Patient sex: F
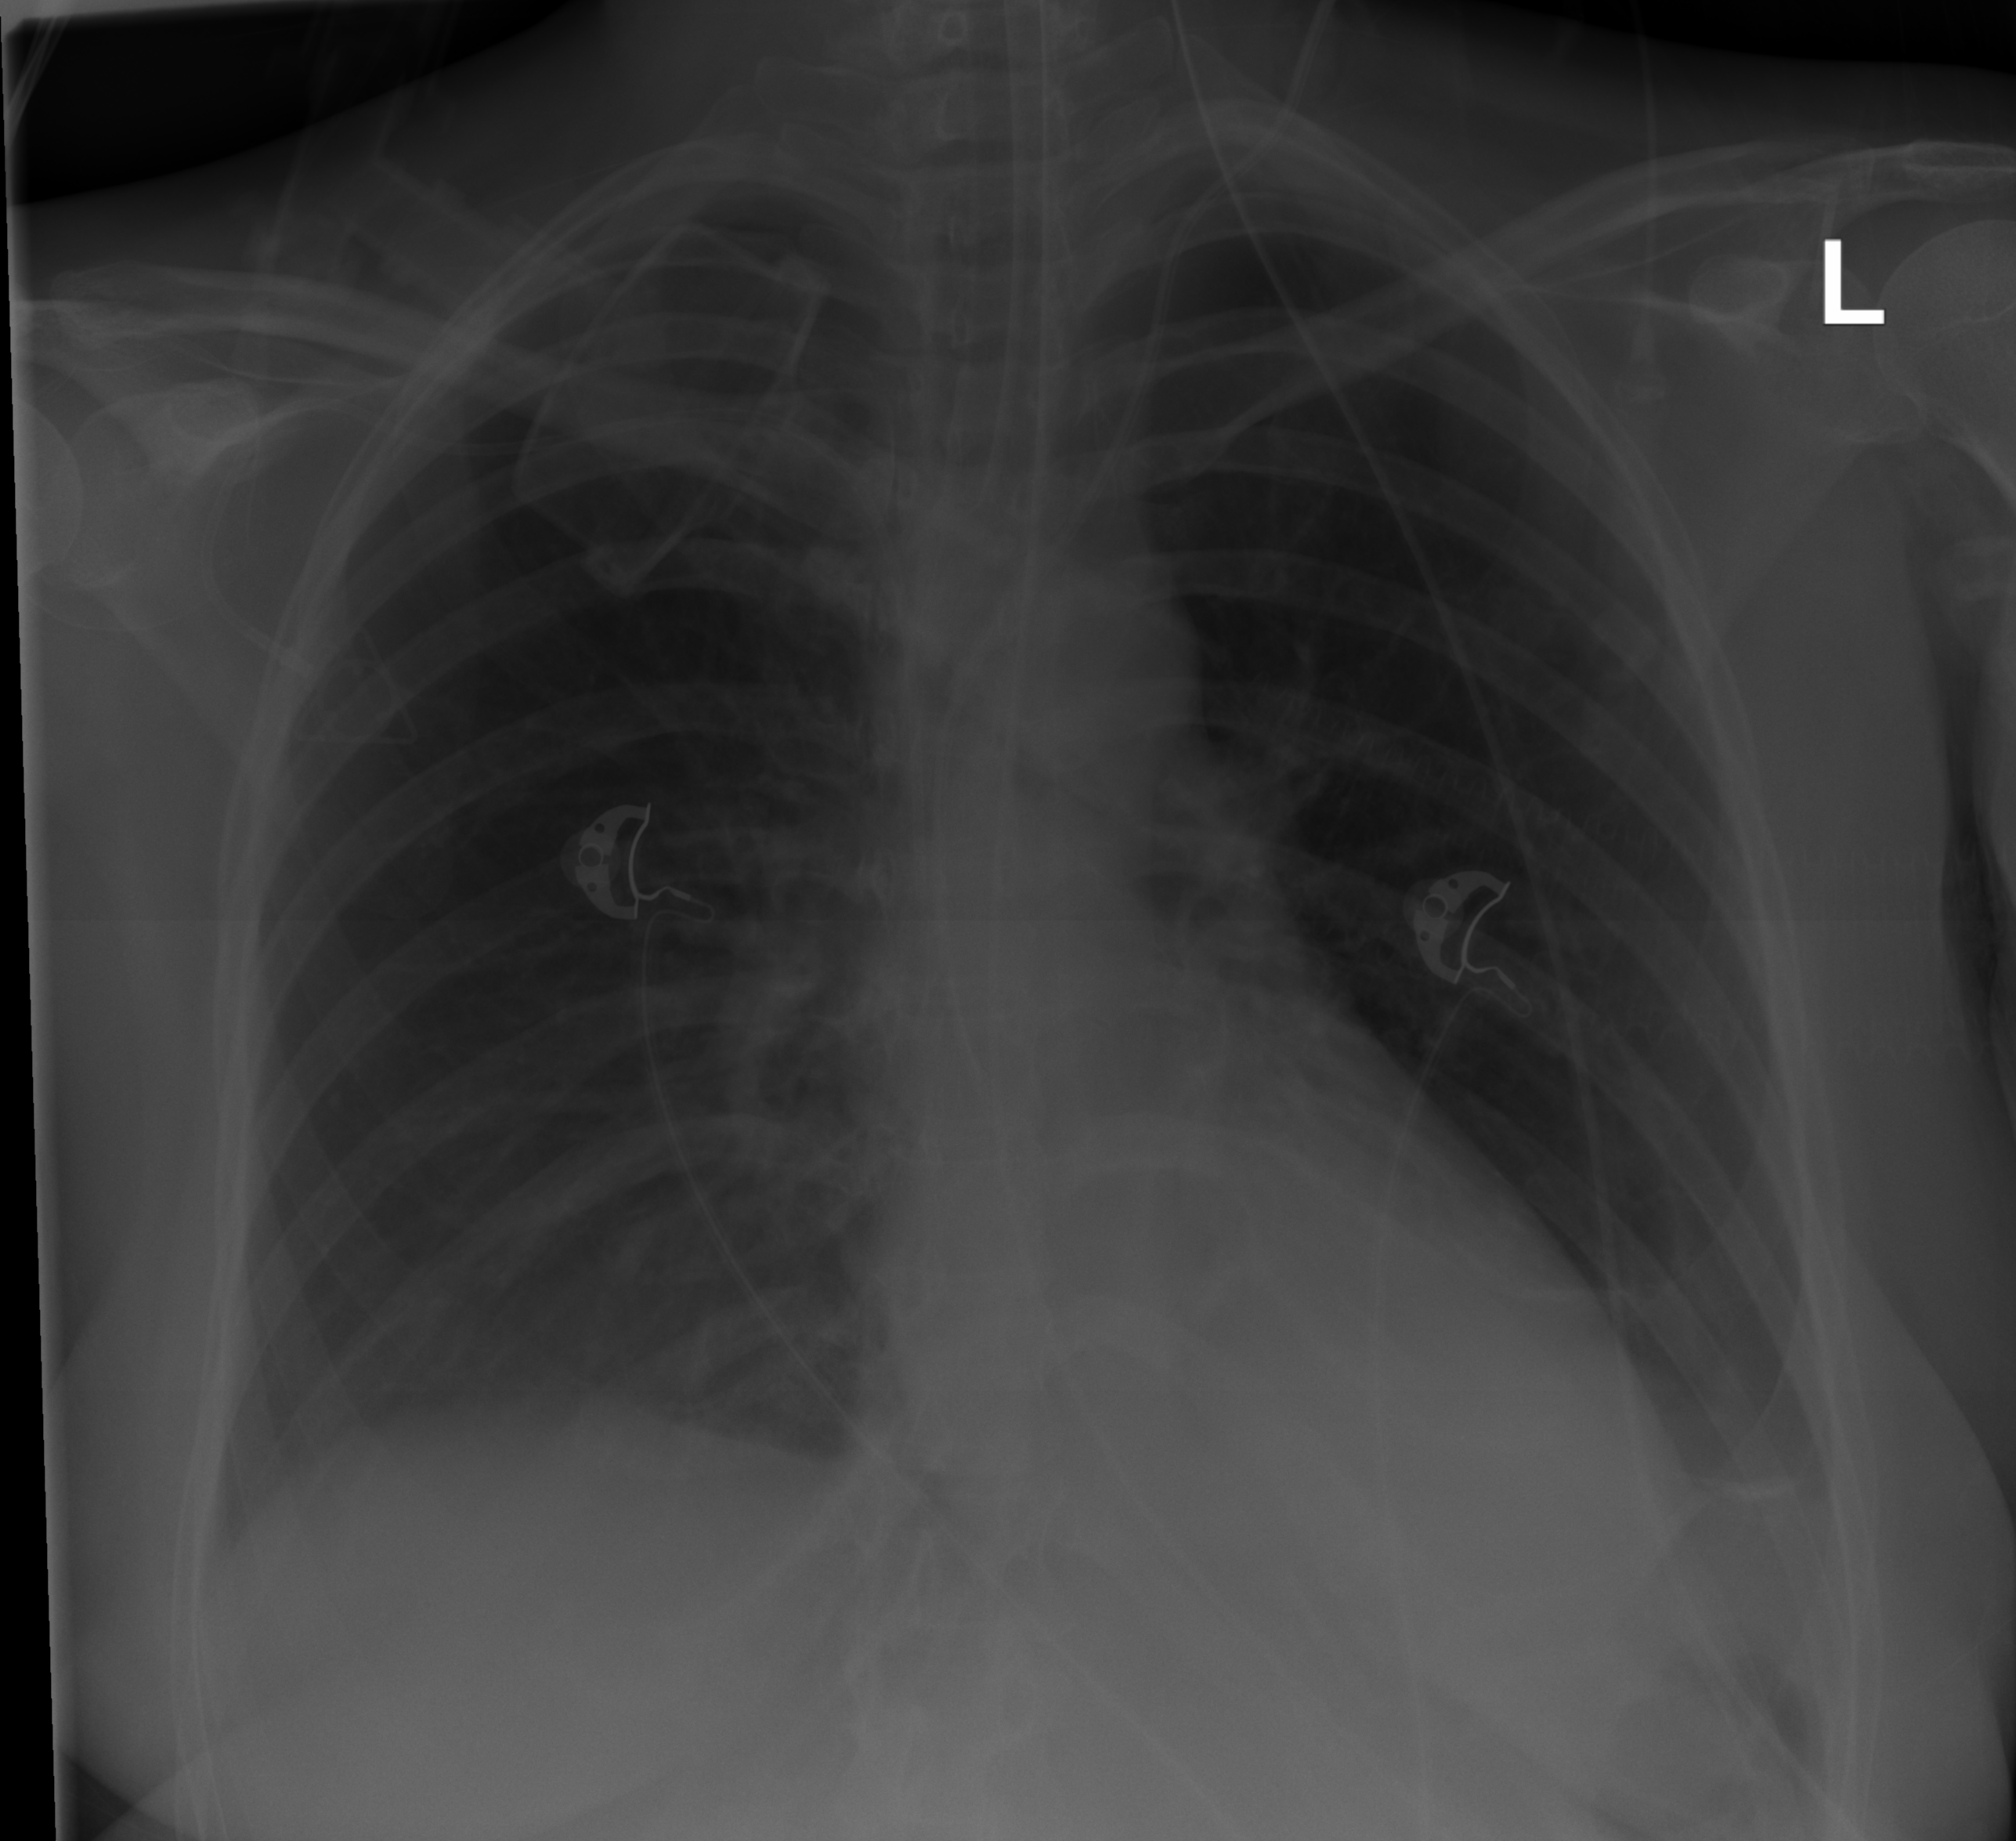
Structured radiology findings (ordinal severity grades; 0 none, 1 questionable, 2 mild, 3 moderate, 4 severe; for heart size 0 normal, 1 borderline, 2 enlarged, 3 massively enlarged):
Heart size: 0
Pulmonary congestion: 0
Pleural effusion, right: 0
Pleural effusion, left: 2
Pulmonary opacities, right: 0
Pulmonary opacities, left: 0
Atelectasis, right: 0
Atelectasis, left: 2